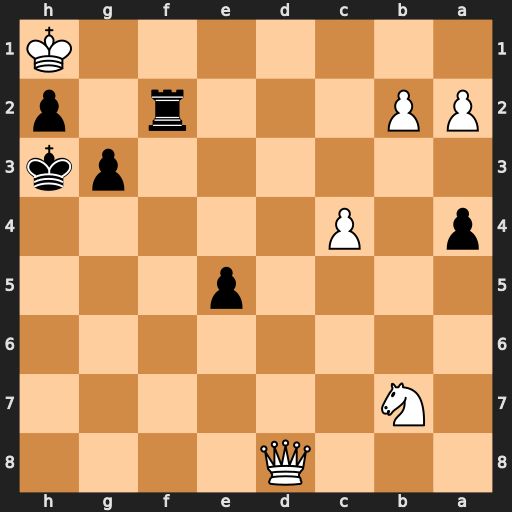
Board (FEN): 3Q4/1N6/8/4p3/p1P5/6pk/PP3r1p/7K
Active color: b
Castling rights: -
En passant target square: -
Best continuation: g2#